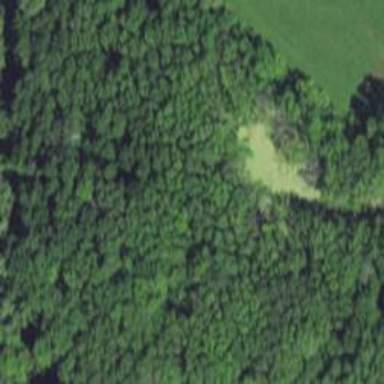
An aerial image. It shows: Beautiful woodland area.